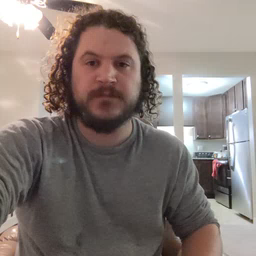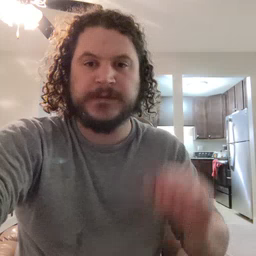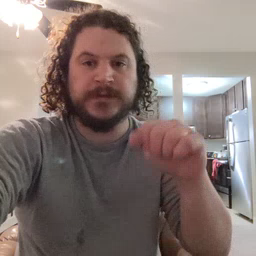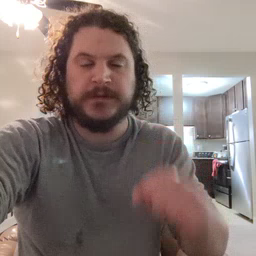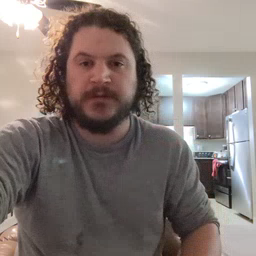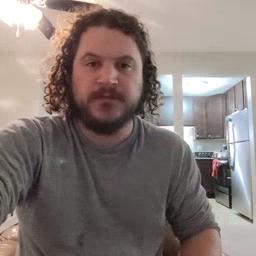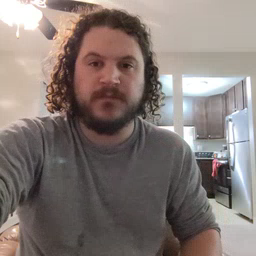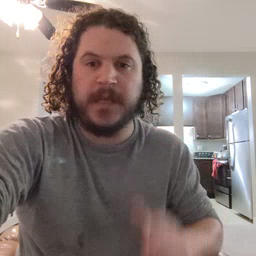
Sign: yes